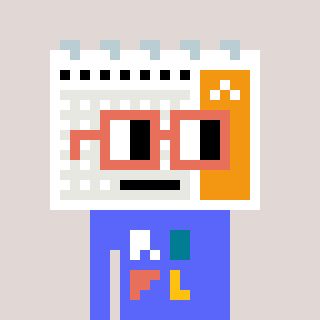
a pixel art character with square orange glasses, a calendar-shaped head and a purple-colored body on a warm background